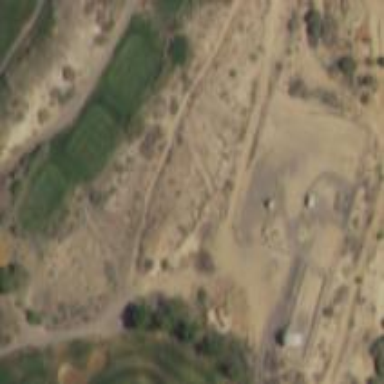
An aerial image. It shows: Rough area on grassy golf course.